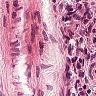
Metastatic tissue present: no